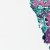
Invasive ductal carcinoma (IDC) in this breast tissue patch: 0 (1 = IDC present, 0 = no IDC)